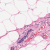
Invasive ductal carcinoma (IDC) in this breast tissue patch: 0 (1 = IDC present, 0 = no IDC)